Here is a 2-D grayscale rendering of raw bearing vibration samples (signal-to-image). Classify the bearing condition as one of: normal, inner_race, outer_race, ball.
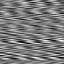
Answer: ball